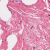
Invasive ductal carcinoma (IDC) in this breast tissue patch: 0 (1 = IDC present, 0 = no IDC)